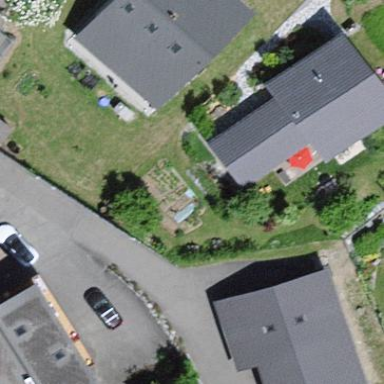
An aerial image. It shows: Simple and straightforward house.